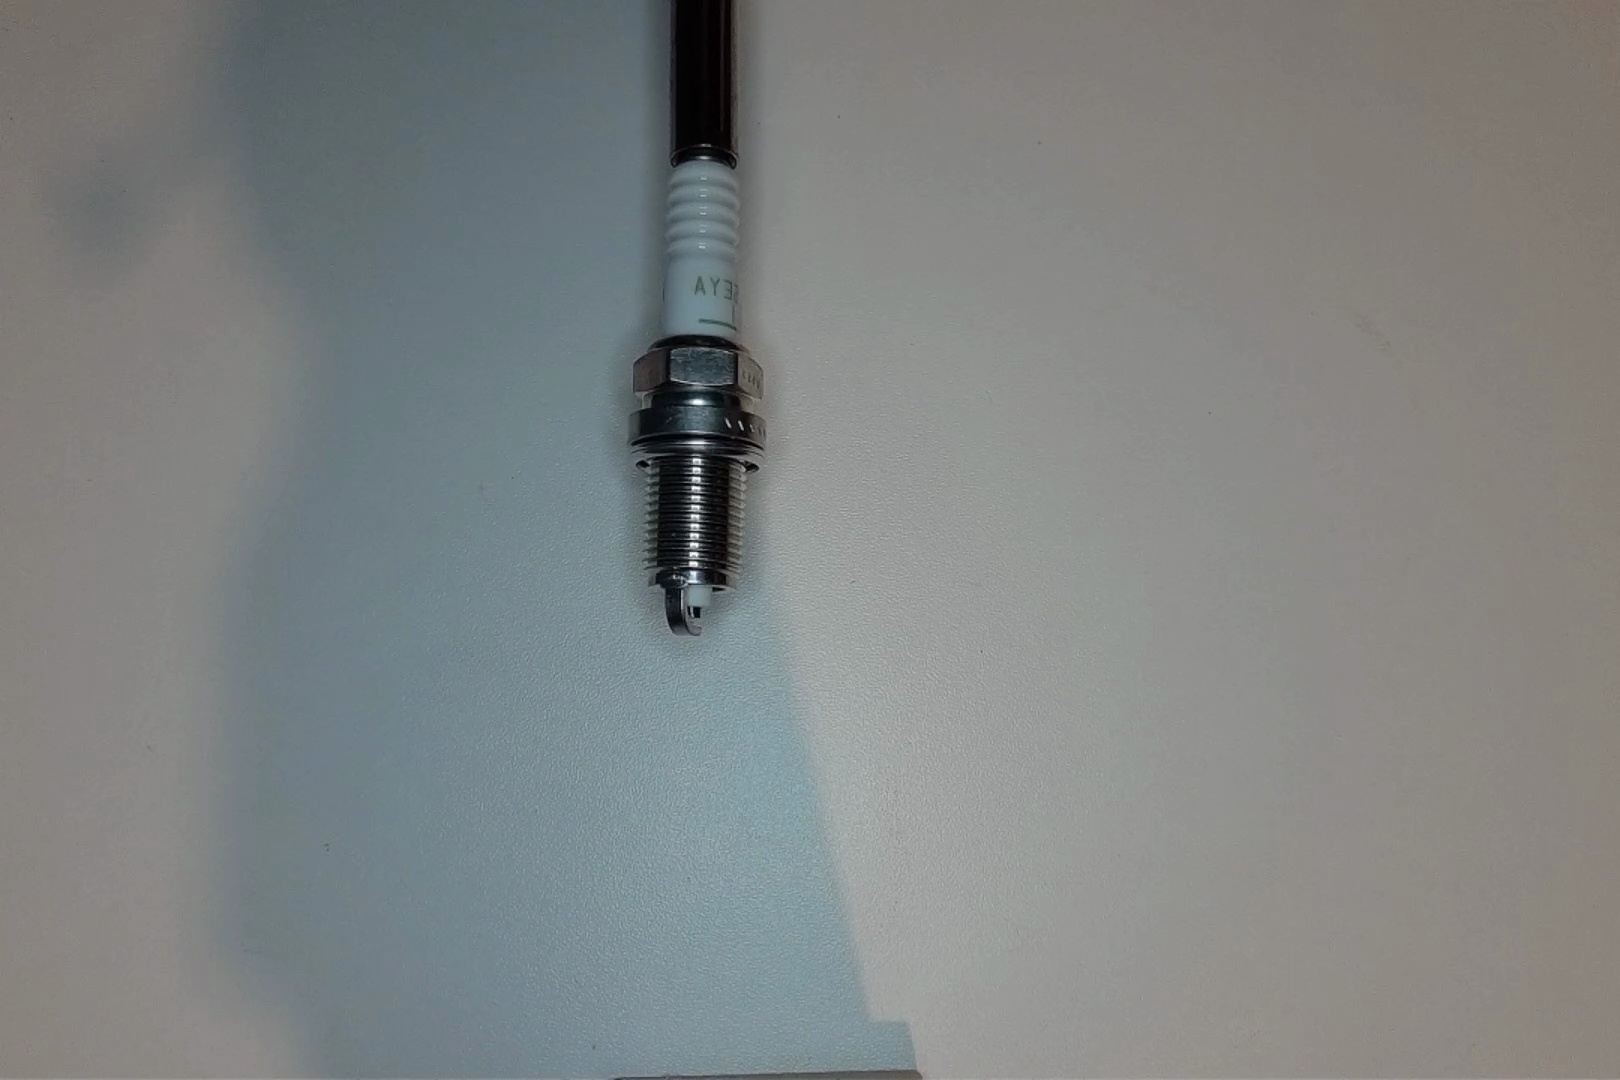
Label: no anomaly